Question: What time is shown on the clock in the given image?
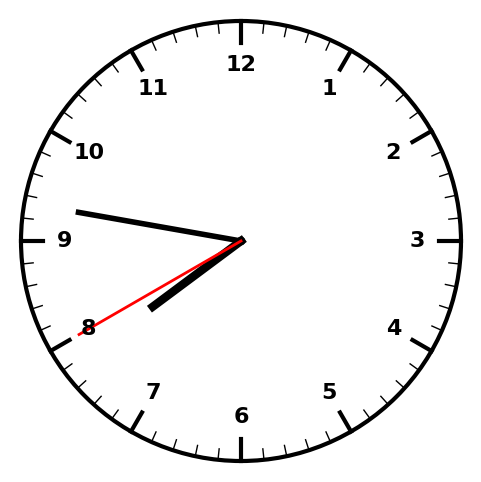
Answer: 07:46:40